Question: I'm creating a application for a iOS device but on the imagee below i have the some errors

as you can see there all the same but i have only had them errors sense i added the code for the links (apple,google,yahoo,
im not to sure whats gone wrong but i would really appreciate if you can help and tell me what i need to change to stop them errors.
---
As you can see there is only on of the show alert code below but i do have the other 10 in Xcode i just didn't want to take up all the space but i have named them like
showAlertOO
showAlert1
showAlert2
showAlert3
showAlert4
showAlert5
showAlert6
showAlert7
showAlert8
showAlert9
if you get what i mean
'''
- (void) showAlert {
UIAlertView *alert = [[UIAlertView alloc]
initWithTitle:@"hello"
message:@"whats you name"
delegate:nil
cancelButtonTitle:@"Dismiss"
otherButtonTitles:@"apple", @"google" , @"yahoo", nil];
[alert show];
'''
---
Ok so this is the code that i added to get my buttons to work and then this is what created them errors.
'''
-(void)alertView:(UIAlertView *)alertView clickedButtonAtIndex:(NSInteger)buttonIndex{
if (buttonIndex == 1) { [[UIApplication sharedApplication] openURL:[NSURL URLWithString:@"http://www.apple.com/uk"]];
}
if (buttonIndex == 2) { [[UIApplication sharedApplication] openURL:[NSURL URLWithString:@"http://www.google.com"]];
}
if (buttonIndex == 3) { [[UIApplication sharedApplication] openURL:[NSURL URLWithString:@"http://www.yahoo.com"]];
}
'''
---
all the code below is fine and i have no errors here i just wanted you guys to see the set up i have
'''
-(IBAction)plus {
counter=counter + 1;
count.text = [NSString stringWithFormat:@"%i",counter];
if(counter == 100)
[self showAlert];
if(counter == 500)
[self showAlert00];
if(counter == 1000)
[self showAlert1];
if(counter == 2500)
[self showAlert2];
if(counter == 5000)
[self showAlert3];
if(counter == 7500)
[self showAlert4];
if(counter == 10000)
[self showAlert5];
if(counter == 15000)
[self showAlert6];
if(counter == 20000)
[self showAlert7];
if(counter == 25000)
[self showAlert8];
if(counter == 30000)
[self showAlert9];
if(counter == 35000)
[self showAlert10];
}
-(IBAction)zero {
counter=0;
count.text = [NSString stringWithFormat:@"%i",counter];
}
- (void)viewDidLoad {
counter=0;
count.text = @"0";
[super viewDidLoad];
}
'''
thank you very much for your time.
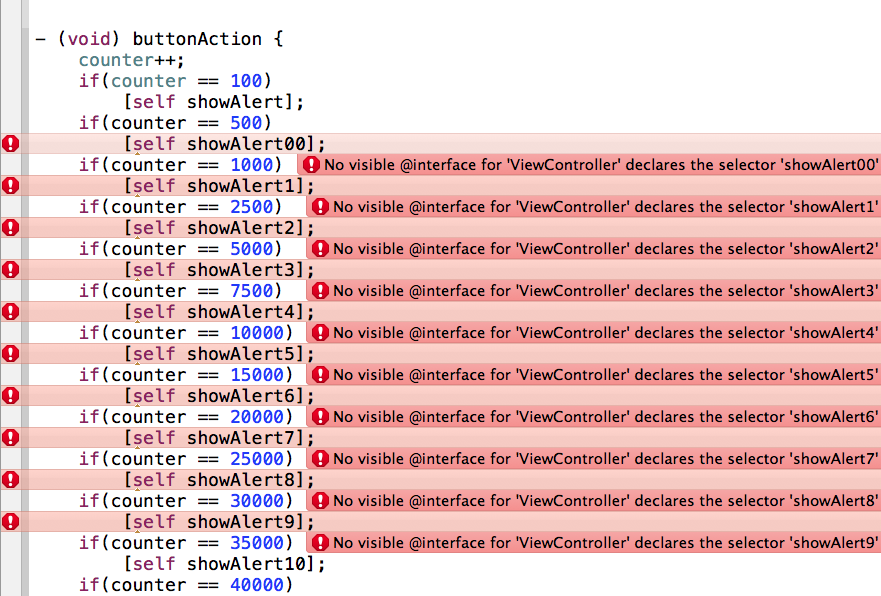
Answer: Did you declare the selectors 'showAlert' ... 'showAlert10' before actually using them?.
If not, you could declare them in a private category (at the top of your .m file).
By the way... i strongly recommend that you use descriptive names, instead of 'showAlert5'. That could eventually save you some time going backwards and forward... and not just for this, i mean, everywhere in your code.